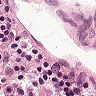
Metastatic tissue present: no